Question: I've an input image like below :
]
I did some processing and got lines from my input image as below Lined Image :
<URL>
I want to have output with cell detected like this: Output Image
<URL>
I tried to found cells Bounding box using 'findContours' and 'connectedComponentsWithStats' method but they're not giving me a satisfying results.
My Code:
'''
contours, hierarchy = cv2.findContours(img, cv2.RETR_TREE, cv2.CHAIN_APPROX_NONE)
for contour in contours[2:]:
(x,y,w,h) = cv2.boundingRect(contour)
cv2.rectangle(img, (x,y), (x+w,y+h),(0, 255, 0),2)
'''
'''
_, labels, stats,_ = cv2.connectedComponentsWithStats(img, connectivity=4, ltype=cv2.CV_32S)
for x,y,w,h,area in stats[2:]:
cv2.rectangle(img,(x,y),(x+w,y+h),(0,255,0),2)
'''
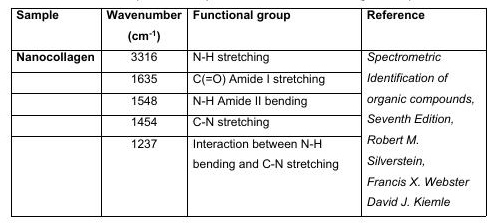
Answer: '''
# https://stackoverflow.com/questions/59979760/how-to-detect-all-rectangular-boxes-python-opencv-without-missing-anything
import cv2
image = cv2.imread('JoWnj.jpg')
result = image.copy()
gray = cv2.cvtColor(image, cv2.COLOR_BGR2GRAY)
thresh = cv2.adaptiveThreshold(gray, 255, cv2.ADAPTIVE_THRESH_GAUSSIAN_C, cv2.THRESH_BINARY_INV, 51, 9)
# Fill rectangular contours
# CHECK OTHER CONTOUR SETTINGS ? TO EXLCUDE OUTER ?
# https://docs.opencv.org/master/d9/d8b/tutorial_py_contours_hierarchy.html
# https://medium.com/analytics-vidhya/opencv-findcontours-detailed-guide-692ee19eeb18
# cnts = cv2.findContours(thresh, cv2.RETR_EXTERNAL, cv2.CHAIN_APPROX_SIMPLE)
cnts = cv2.findContours(thresh, cv2.RETR_CCOMP, cv2.CHAIN_APPROX_SIMPLE)
cnts = cnts[0] if len(cnts) == 2 else cnts[1]
for c in cnts:
cv2.drawContours(thresh, [c], -1, (255, 255, 255), -1)
cv2.drawContours(thresh, [c], -1, (0, 0, 0), 1)
# Morph open
kernel = cv2.getStructuringElement(cv2.MORPH_RECT, (7, 4))
opening = cv2.morphologyEx(thresh, cv2.MORPH_OPEN, kernel, iterations=4)
# opening = cv2.morphologyEx(thresh, cv2.MORPH_CLOSE, kernel, iterations=4)
# Draw rectangles
# cnts = cv2.findContours(opening, cv2.RETR_EXTERNAL, cv2.CHAIN_APPROX_SIMPLE)
cnts = cv2.findContours(opening, cv2.RETR_TREE, cv2.CHAIN_APPROX_SIMPLE)
cnts = cnts[0] if len(cnts) == 2 else cnts[1]
for c in cnts:
x, y, w, h = cv2.boundingRect(c)
cv2.rectangle(image, (x, y-3), (x + w, y + h-3), (36, 255, 12), 1)
# filled
# cv2.rectangle(image, (x, y), (x + w, y + h), (36,255,12), -1)
cv2.imwrite('sunday.jpg', image)
'''
<URL>
Reference:
1. How to detect all rectangular boxes python opencv without missing anything
2. Unboxing opencv rectangles